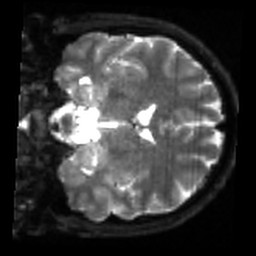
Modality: sbref
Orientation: coronal
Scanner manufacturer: siemens
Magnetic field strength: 3 T
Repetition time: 4 s
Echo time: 0.0594 s